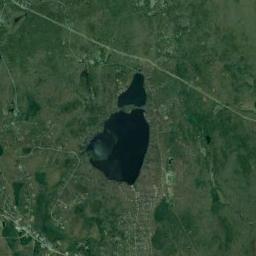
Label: lake